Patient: sex M, age 44
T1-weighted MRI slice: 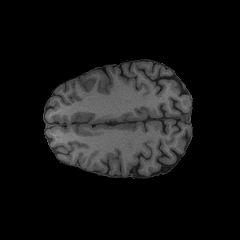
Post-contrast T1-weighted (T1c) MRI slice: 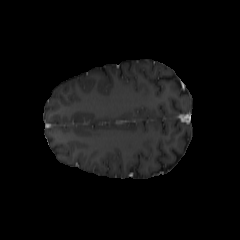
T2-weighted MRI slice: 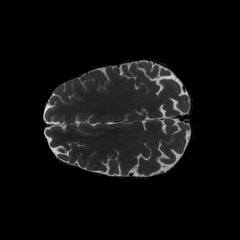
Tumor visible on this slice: no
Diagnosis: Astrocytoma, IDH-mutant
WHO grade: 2